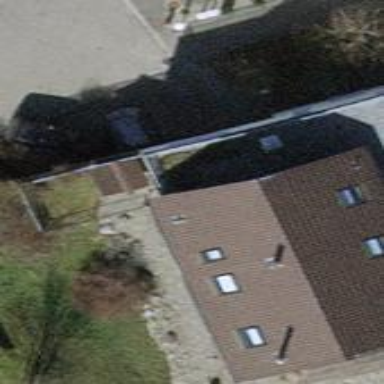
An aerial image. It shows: Detached building.